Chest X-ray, AP view. Patient: 35 years old, sex M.
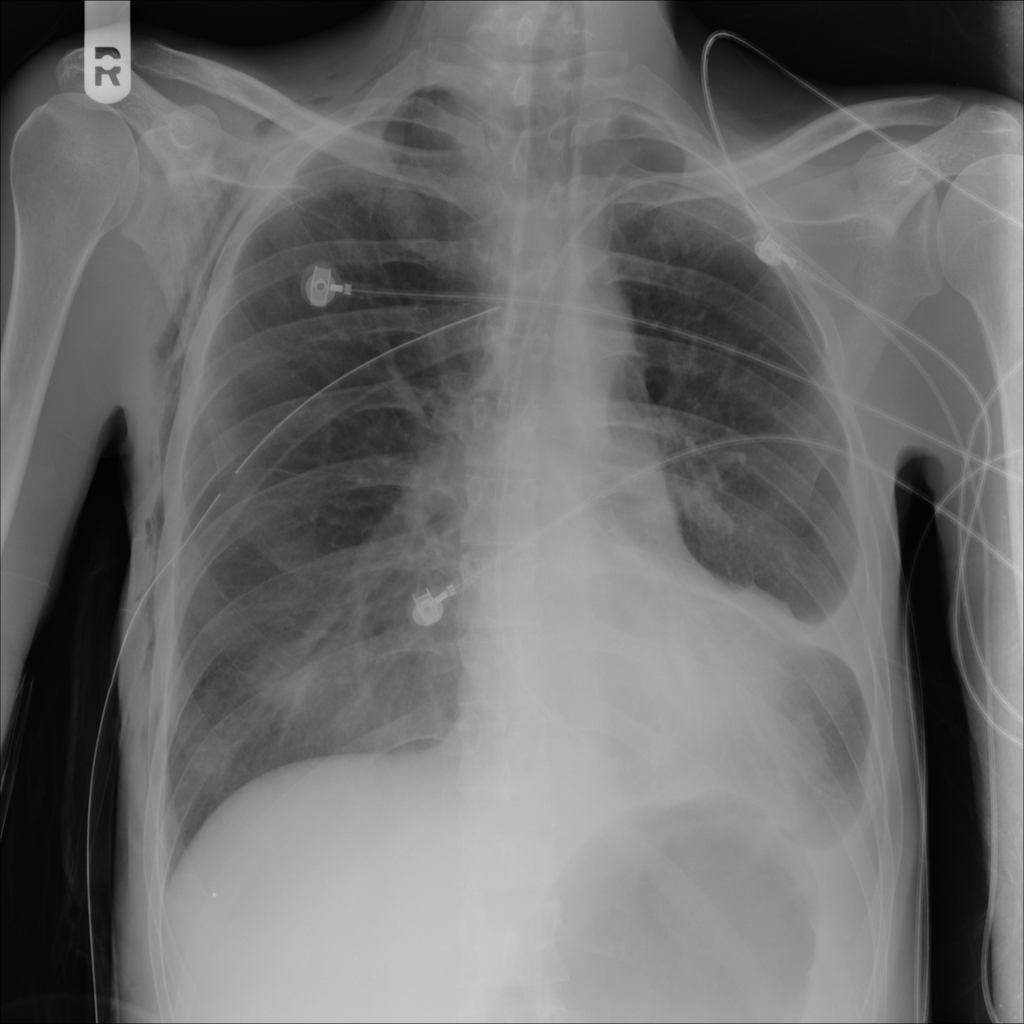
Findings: Effusion, Emphysema